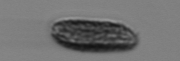
Label: Pseudochattonella_farcimen